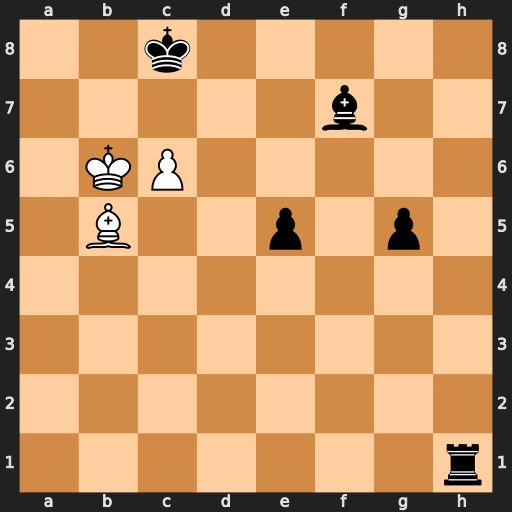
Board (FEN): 2k5/5b2/1KP5/1B2p1p1/8/8/8/7r
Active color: w
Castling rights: -
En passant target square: -
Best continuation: Ba6+ Kd8 c7+ Ke7 c8=Q